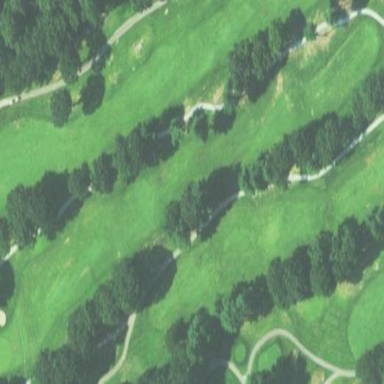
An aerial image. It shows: Grassy area designated as golf fairway.